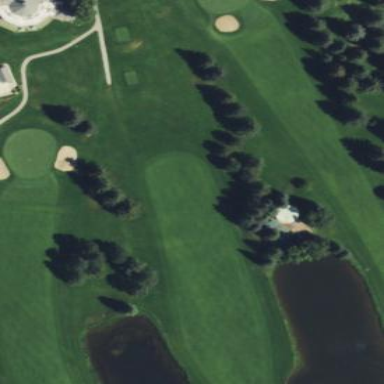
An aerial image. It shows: Golf fairway surrounded by grass.